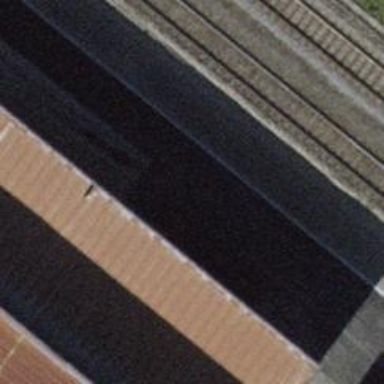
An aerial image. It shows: Single-track spur railway line.